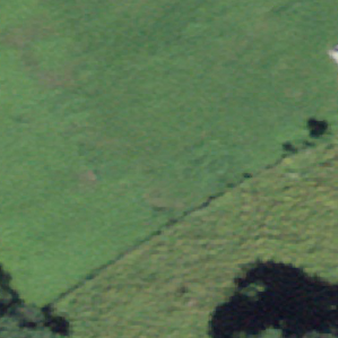
Label: other